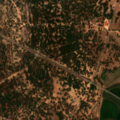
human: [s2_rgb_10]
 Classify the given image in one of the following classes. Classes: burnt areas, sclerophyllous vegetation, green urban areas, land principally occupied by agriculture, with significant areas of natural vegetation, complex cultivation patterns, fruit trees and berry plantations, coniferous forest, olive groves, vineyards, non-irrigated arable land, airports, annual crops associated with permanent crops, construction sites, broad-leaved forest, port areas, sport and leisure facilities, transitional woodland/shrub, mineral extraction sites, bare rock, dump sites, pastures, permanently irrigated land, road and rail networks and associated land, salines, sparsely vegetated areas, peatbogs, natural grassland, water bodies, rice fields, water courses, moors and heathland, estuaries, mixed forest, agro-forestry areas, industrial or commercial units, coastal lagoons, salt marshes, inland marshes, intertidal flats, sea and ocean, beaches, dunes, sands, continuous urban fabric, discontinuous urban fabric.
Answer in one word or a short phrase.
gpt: rice fields, agro-forestry areas, mixed forest